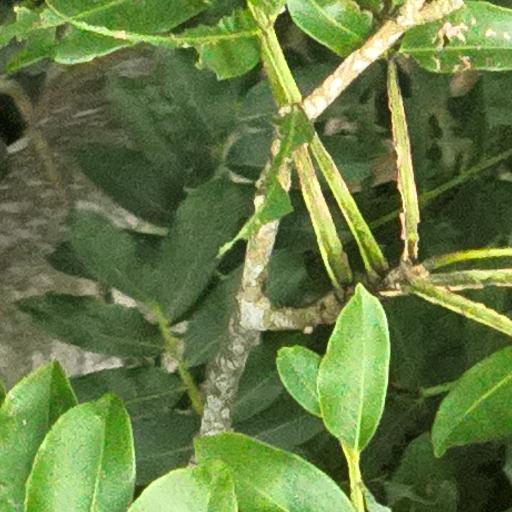
Species: Dipteryx oleifera
GBIF accepted scientific name: Dipteryx oleifera
Crown area (m\u00b2): 348.273